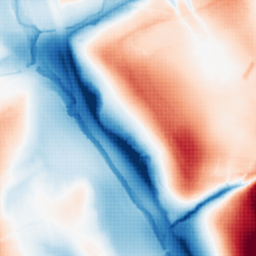
Category: classical
Decomposition family: gaussian_anisotropic
Decomposition parameters: sigma_x: 50
sigma_y: 2
Upsampling method: sinc_blackman
Upsampling parameters: scale: 8
kernel_size: 16
Upsampling scale: 8